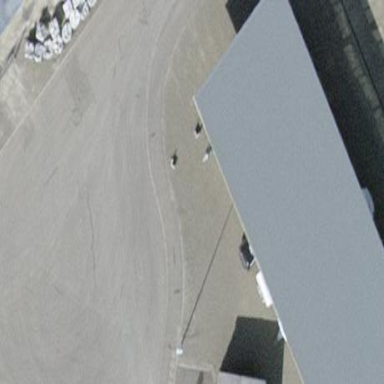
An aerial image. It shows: Carport building.